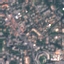
Land use / land cover: Residential